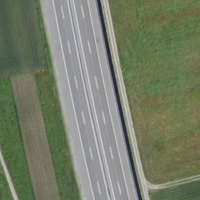
EUNIS habitat code: 57
Species observed at this site:
Milvus milvus